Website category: movie
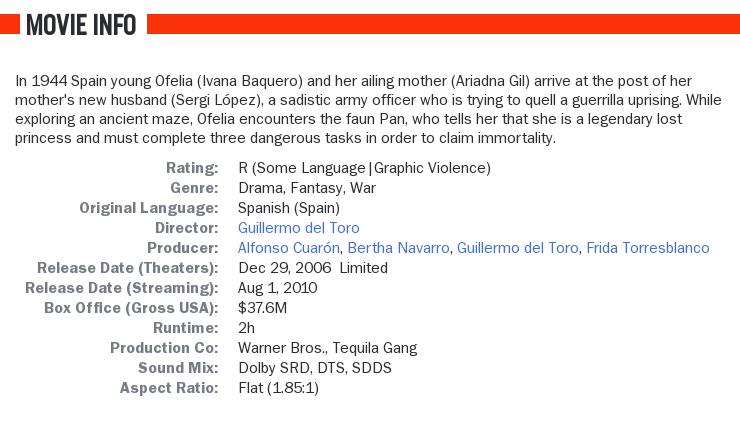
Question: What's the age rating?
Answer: R (Some Language|Graphic Violence)

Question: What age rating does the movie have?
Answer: R (Some Language|Graphic Violence)

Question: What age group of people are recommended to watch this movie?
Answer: R (Some Language|Graphic Violence)

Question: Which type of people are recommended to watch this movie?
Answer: R (Some Language|Graphic Violence)

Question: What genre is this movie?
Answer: drama, fantasy, war

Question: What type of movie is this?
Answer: drama, fantasy, war

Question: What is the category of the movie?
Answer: drama, fantasy, war

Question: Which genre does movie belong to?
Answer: drama, fantasy, war

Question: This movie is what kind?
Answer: drama, fantasy, war

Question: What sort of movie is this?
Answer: drama, fantasy, war

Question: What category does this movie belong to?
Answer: drama, fantasy, war

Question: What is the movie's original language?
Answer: Spanish (Spain)

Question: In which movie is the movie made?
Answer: Spanish (Spain)

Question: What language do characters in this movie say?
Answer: Spanish (Spain)

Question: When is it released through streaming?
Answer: Aug 1, 2010

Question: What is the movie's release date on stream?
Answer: Aug 1, 2010

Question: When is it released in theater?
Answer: Dec 29, 2006 limited

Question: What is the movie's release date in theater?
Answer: Dec 29, 2006 limited

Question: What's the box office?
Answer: $37.6M

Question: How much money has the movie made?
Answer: $37.6M

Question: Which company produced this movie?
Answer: Warner Bros., Tequila Gang

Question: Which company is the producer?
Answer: Warner Bros., Tequila Gang

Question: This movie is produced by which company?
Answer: Warner Bros., Tequila Gang

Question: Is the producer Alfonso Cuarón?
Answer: yes

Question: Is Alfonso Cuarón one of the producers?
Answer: yes

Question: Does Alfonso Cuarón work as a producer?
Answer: yes

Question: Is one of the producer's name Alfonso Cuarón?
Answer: yes

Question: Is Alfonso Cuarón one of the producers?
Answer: yes

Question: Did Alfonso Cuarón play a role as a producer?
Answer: yes

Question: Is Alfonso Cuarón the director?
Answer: no

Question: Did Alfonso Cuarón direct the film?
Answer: no

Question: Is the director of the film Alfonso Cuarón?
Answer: no

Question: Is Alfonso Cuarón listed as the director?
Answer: no

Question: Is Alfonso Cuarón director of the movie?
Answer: no

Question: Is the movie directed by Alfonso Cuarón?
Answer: no

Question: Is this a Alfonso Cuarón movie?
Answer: no

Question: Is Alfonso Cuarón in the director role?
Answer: no

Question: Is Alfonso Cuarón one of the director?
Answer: no

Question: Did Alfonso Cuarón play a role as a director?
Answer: no

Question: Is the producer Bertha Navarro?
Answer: yes

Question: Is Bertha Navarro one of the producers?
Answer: yes

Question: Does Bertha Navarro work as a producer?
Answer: yes

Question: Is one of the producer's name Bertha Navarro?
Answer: yes

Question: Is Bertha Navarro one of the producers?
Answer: yes

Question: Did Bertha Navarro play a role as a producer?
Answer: yes

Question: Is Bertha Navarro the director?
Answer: no

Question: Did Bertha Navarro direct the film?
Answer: no

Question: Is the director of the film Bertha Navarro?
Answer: no

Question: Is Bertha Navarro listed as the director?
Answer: no

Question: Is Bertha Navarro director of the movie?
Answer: no

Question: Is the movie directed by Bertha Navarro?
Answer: no

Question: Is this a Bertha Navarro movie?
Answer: no

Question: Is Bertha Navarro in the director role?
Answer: no

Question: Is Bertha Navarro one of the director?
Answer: no

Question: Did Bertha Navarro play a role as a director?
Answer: no

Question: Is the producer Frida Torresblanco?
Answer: yes

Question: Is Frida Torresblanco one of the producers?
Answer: yes

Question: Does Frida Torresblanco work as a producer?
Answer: yes

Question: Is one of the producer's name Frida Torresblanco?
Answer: yes

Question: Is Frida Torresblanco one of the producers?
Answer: yes

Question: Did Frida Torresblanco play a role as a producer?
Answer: yes

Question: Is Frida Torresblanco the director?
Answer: no

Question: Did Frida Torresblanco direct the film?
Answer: no

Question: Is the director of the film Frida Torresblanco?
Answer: no